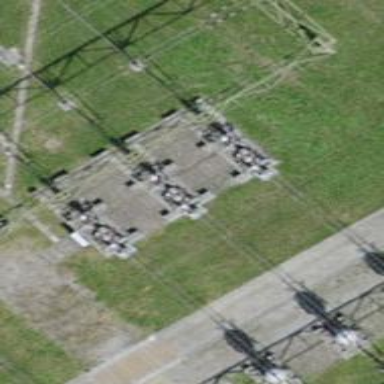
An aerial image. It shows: Bay for power lines.